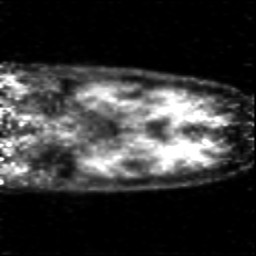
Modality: PET
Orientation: coronal
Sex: male
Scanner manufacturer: siemens